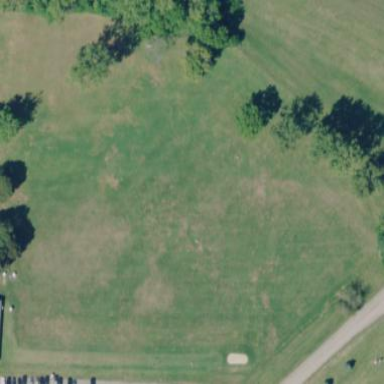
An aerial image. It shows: Grassy area used as driving range for golf.